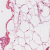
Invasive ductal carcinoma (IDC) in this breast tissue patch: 0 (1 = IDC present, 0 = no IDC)